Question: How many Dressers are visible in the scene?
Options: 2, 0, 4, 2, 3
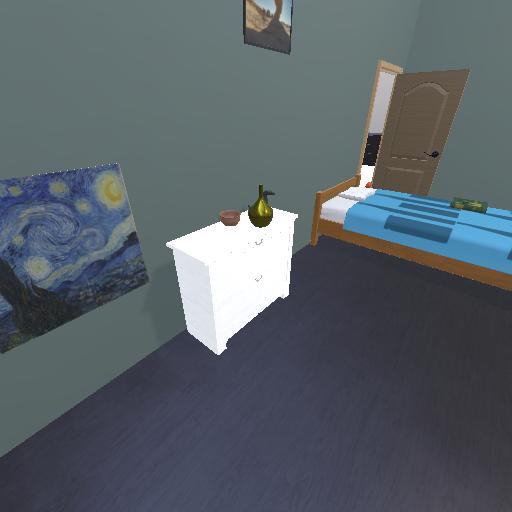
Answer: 2